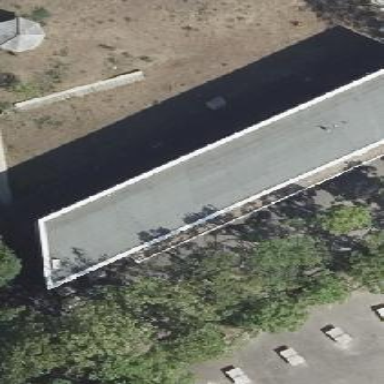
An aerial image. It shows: School building.